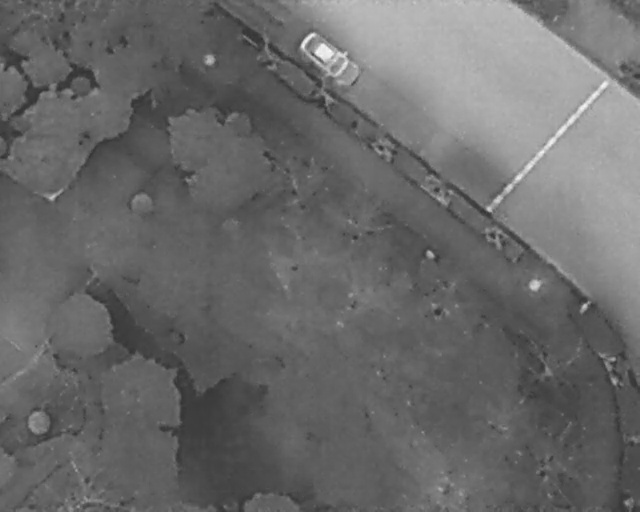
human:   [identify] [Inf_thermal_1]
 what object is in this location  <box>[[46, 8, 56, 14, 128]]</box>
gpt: <ref>1 medium car at the top</ref>